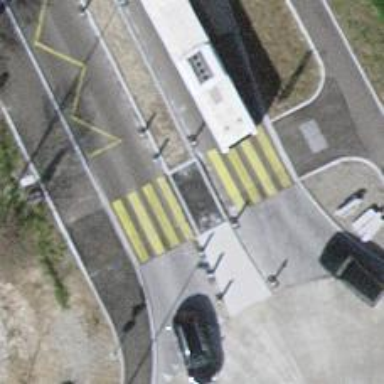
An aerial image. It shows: Marked crossing on asphalt footway with traffic calming table.